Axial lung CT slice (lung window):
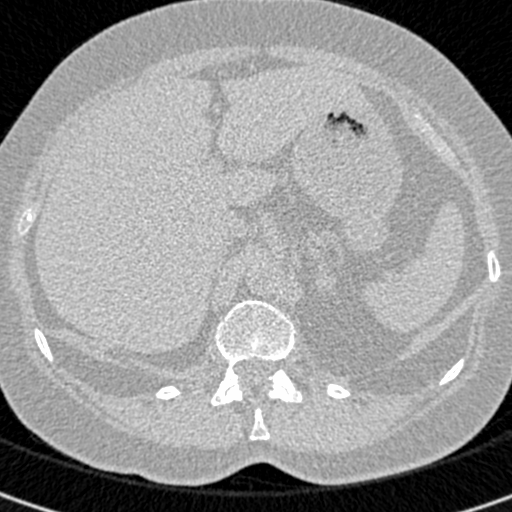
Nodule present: no